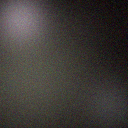
Screen state: off